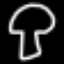
Label: mushroom